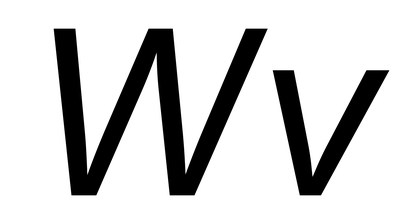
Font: Inter-Italic_Italic